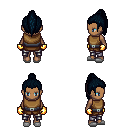
a pixel art fantasy rpg character, female body template, human, dark skin, leather chest armor, metal pants, raven long topknot hairstyle, gold gloves, white slippers, four views (front, back, left, right), 2x2 character sprite sheet, small pixel art, hard edges, no anti-aliasing